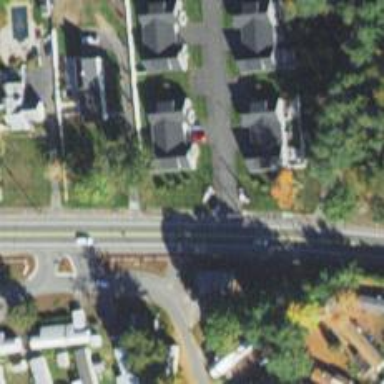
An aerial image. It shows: Crossing on the road.